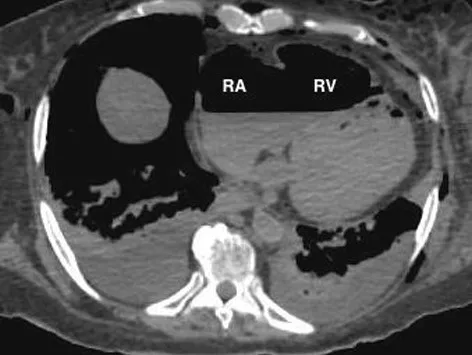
Axial CT of chest demonstrates large amount of air within the right atrium (RA) and right ventricle (RV) (lung window).
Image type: radiology (ct)